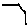
Label: hexagon